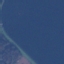
Label: SeaLake